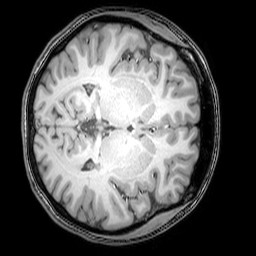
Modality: T1w
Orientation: axial
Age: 22
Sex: female
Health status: healthy
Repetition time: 0.081 s
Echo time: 0.037 s